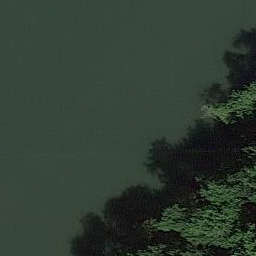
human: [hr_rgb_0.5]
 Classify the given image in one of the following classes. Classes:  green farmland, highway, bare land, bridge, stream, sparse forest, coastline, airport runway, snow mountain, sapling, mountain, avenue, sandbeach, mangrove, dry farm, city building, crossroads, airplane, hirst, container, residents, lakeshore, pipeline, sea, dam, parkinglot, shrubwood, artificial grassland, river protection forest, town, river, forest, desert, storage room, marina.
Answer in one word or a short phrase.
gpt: river protection forest